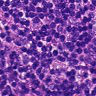
Metastatic tissue present: no